The image folds the raw vibration samples of a bearing signal into a 2-D grayscale square (signal-to-image encoding). Classify the bearing condition as one of: normal, inner_race, outer_race, ball.
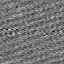
Answer: normal